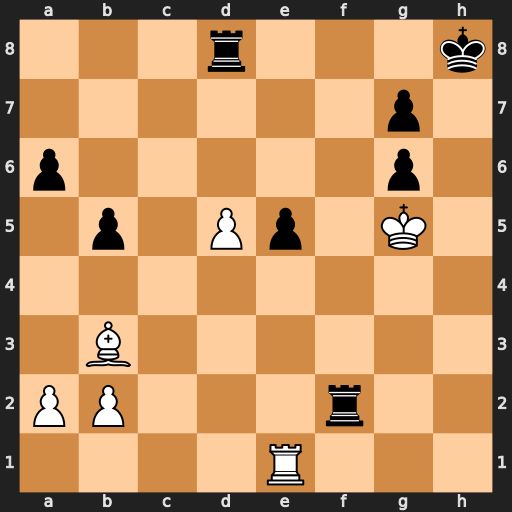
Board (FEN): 3r3k/6p1/p5p1/1p1Pp1K1/8/1B6/PP3r2/4R3
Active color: w
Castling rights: -
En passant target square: -
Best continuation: Rh1+ Kg8 d6+